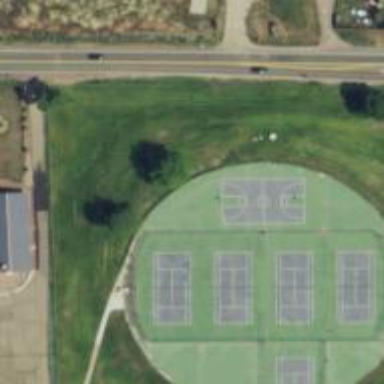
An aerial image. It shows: Sports centre dedicated to tennis.